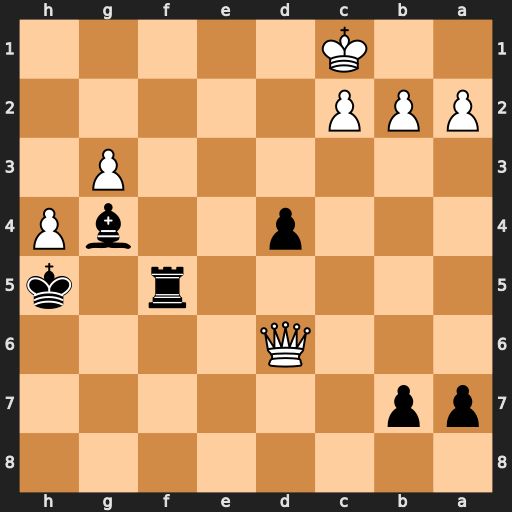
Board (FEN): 8/pp6/3Q4/5r1k/3p2bP/6P1/PPP5/2K5
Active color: b
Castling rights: -
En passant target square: -
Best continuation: Rf1+ Kd2 Rd1#